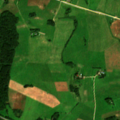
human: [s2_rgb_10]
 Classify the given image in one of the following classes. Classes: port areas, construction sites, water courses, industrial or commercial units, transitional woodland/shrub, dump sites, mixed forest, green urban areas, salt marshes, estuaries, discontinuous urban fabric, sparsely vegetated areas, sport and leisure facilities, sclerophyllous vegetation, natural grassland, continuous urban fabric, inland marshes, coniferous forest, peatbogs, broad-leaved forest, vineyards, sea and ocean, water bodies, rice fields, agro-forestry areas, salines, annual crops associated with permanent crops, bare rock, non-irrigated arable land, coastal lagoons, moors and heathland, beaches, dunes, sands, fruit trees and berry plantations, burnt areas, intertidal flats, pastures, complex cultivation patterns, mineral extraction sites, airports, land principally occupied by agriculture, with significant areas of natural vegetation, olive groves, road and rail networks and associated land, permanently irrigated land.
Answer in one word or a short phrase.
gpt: non-irrigated arable land, complex cultivation patterns, land principally occupied by agriculture, with significant areas of natural vegetation, broad-leaved forest